Question:
Wanting to apply conditional formatting to a range within a Google sheet, but the dependency is based on whether a cell within the range matches a cell outside the range.
'''
A B C
1 John
2 Bob
3 Phil
4
5
6 NZ John Rugby
7 Aust John Soccer
8 NZ Bob Tennis
9 NZ John Baseball
10 Aust Phil Tennis
'''
Above is a simplified sheet. I have 3 unique names in 'A1', 'A2' & 'A3'. Below that info is a chart of people from a work group.
I want to apply conditional formatting to the chart so that all the rows containing John are shaded red, rows containing Bob are shaded blue and rows containing Phil are shaded green.
Most tutorial videos are based on the assumption that the conditional formatting required would need a formula like '=$B6="John"' with a range of 'A6:C10' and shading it red.
I'm looking for something a bit more generic so the formula isn't listing specific names, rather a cell such as 'A1'. So the formula might look like '=$B6=A1' with a range of 'A6:C10' and a shade of red.
Help?
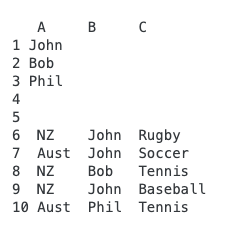
Answer: '=$B6=$A$1'
'=$B6=$A$2'
'=$B6=$A$3'
<URL>